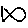
Label: fish